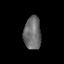
Tissue: lung
Cell type: T cells
Senescence score: 0.2004
Nuclear area (px): 553
Mean DAPI intensity: 108.629